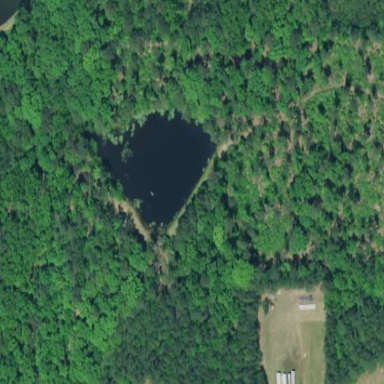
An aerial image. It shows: Peaceful pond surrounded by nature.